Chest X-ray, PA view. Patient: 54 years old, sex M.
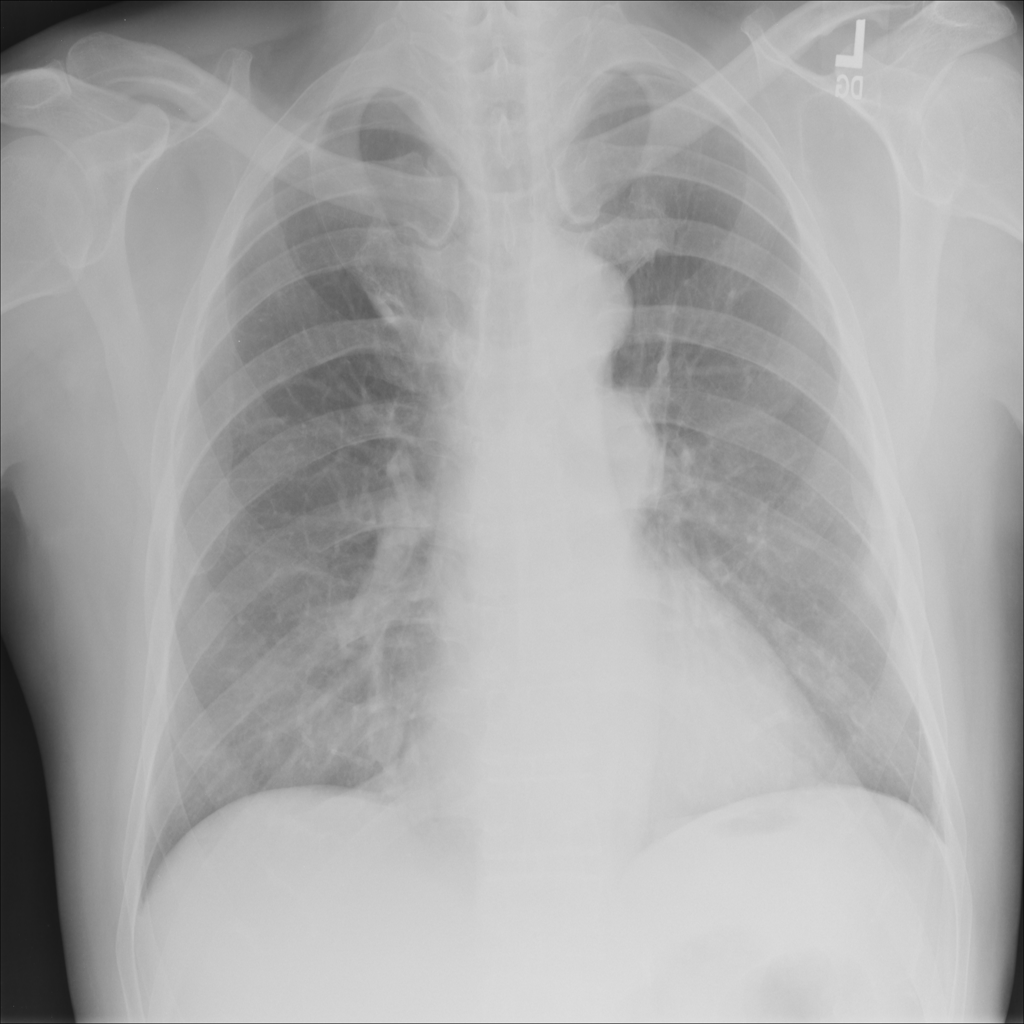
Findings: Nodule